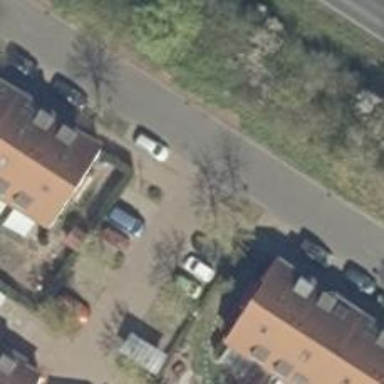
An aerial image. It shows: Sidewalk along the footway.